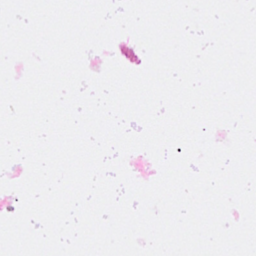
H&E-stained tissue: Breast